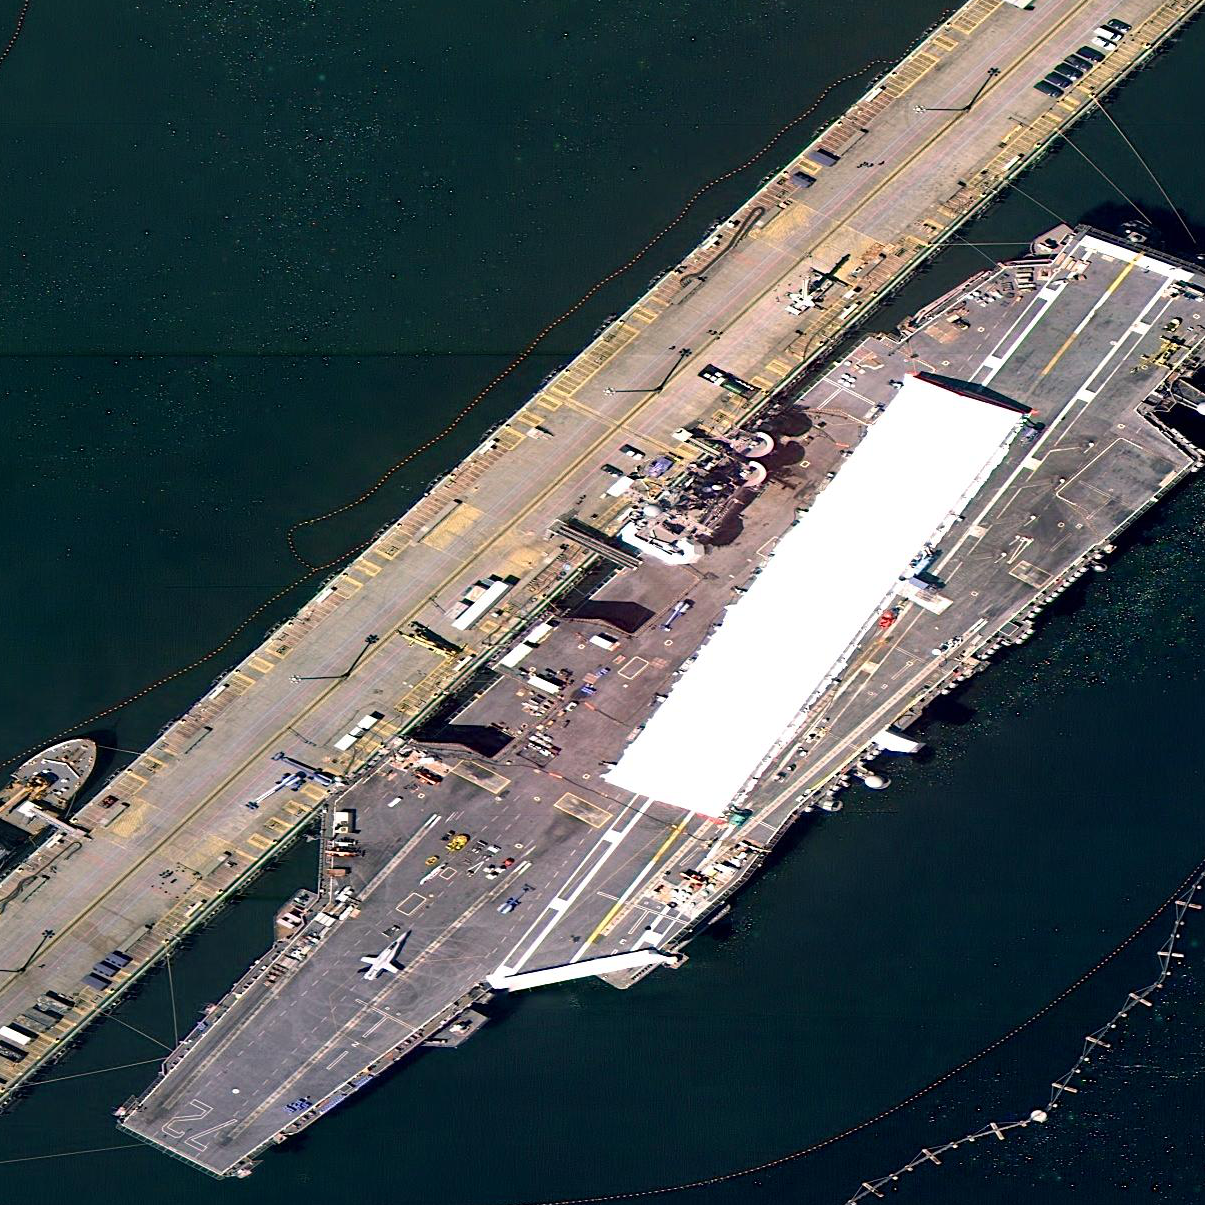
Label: Nimitz-class_aircraft_carrier